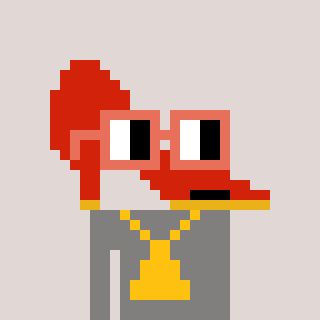
a pixel art character with square orange glasses, a highheel-shaped head and a bluegrey-colored body on a warm background